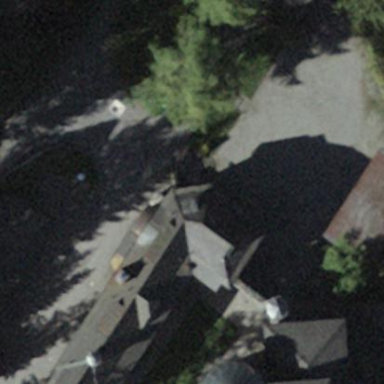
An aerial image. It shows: Building with tiled roof.